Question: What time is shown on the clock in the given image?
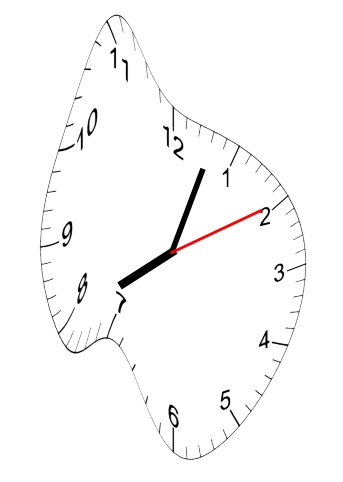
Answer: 08:03:10